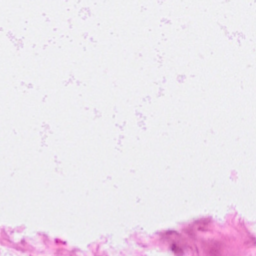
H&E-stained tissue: Breast